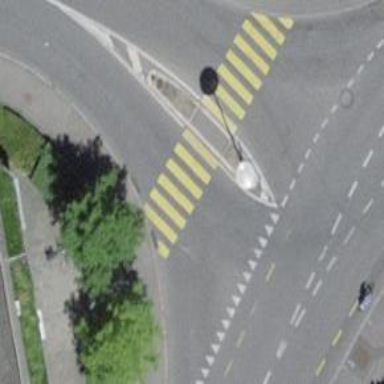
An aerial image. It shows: Zebra crossing with pedestrian island.